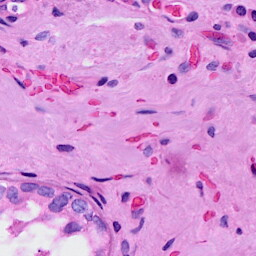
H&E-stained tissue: Breast